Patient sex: M
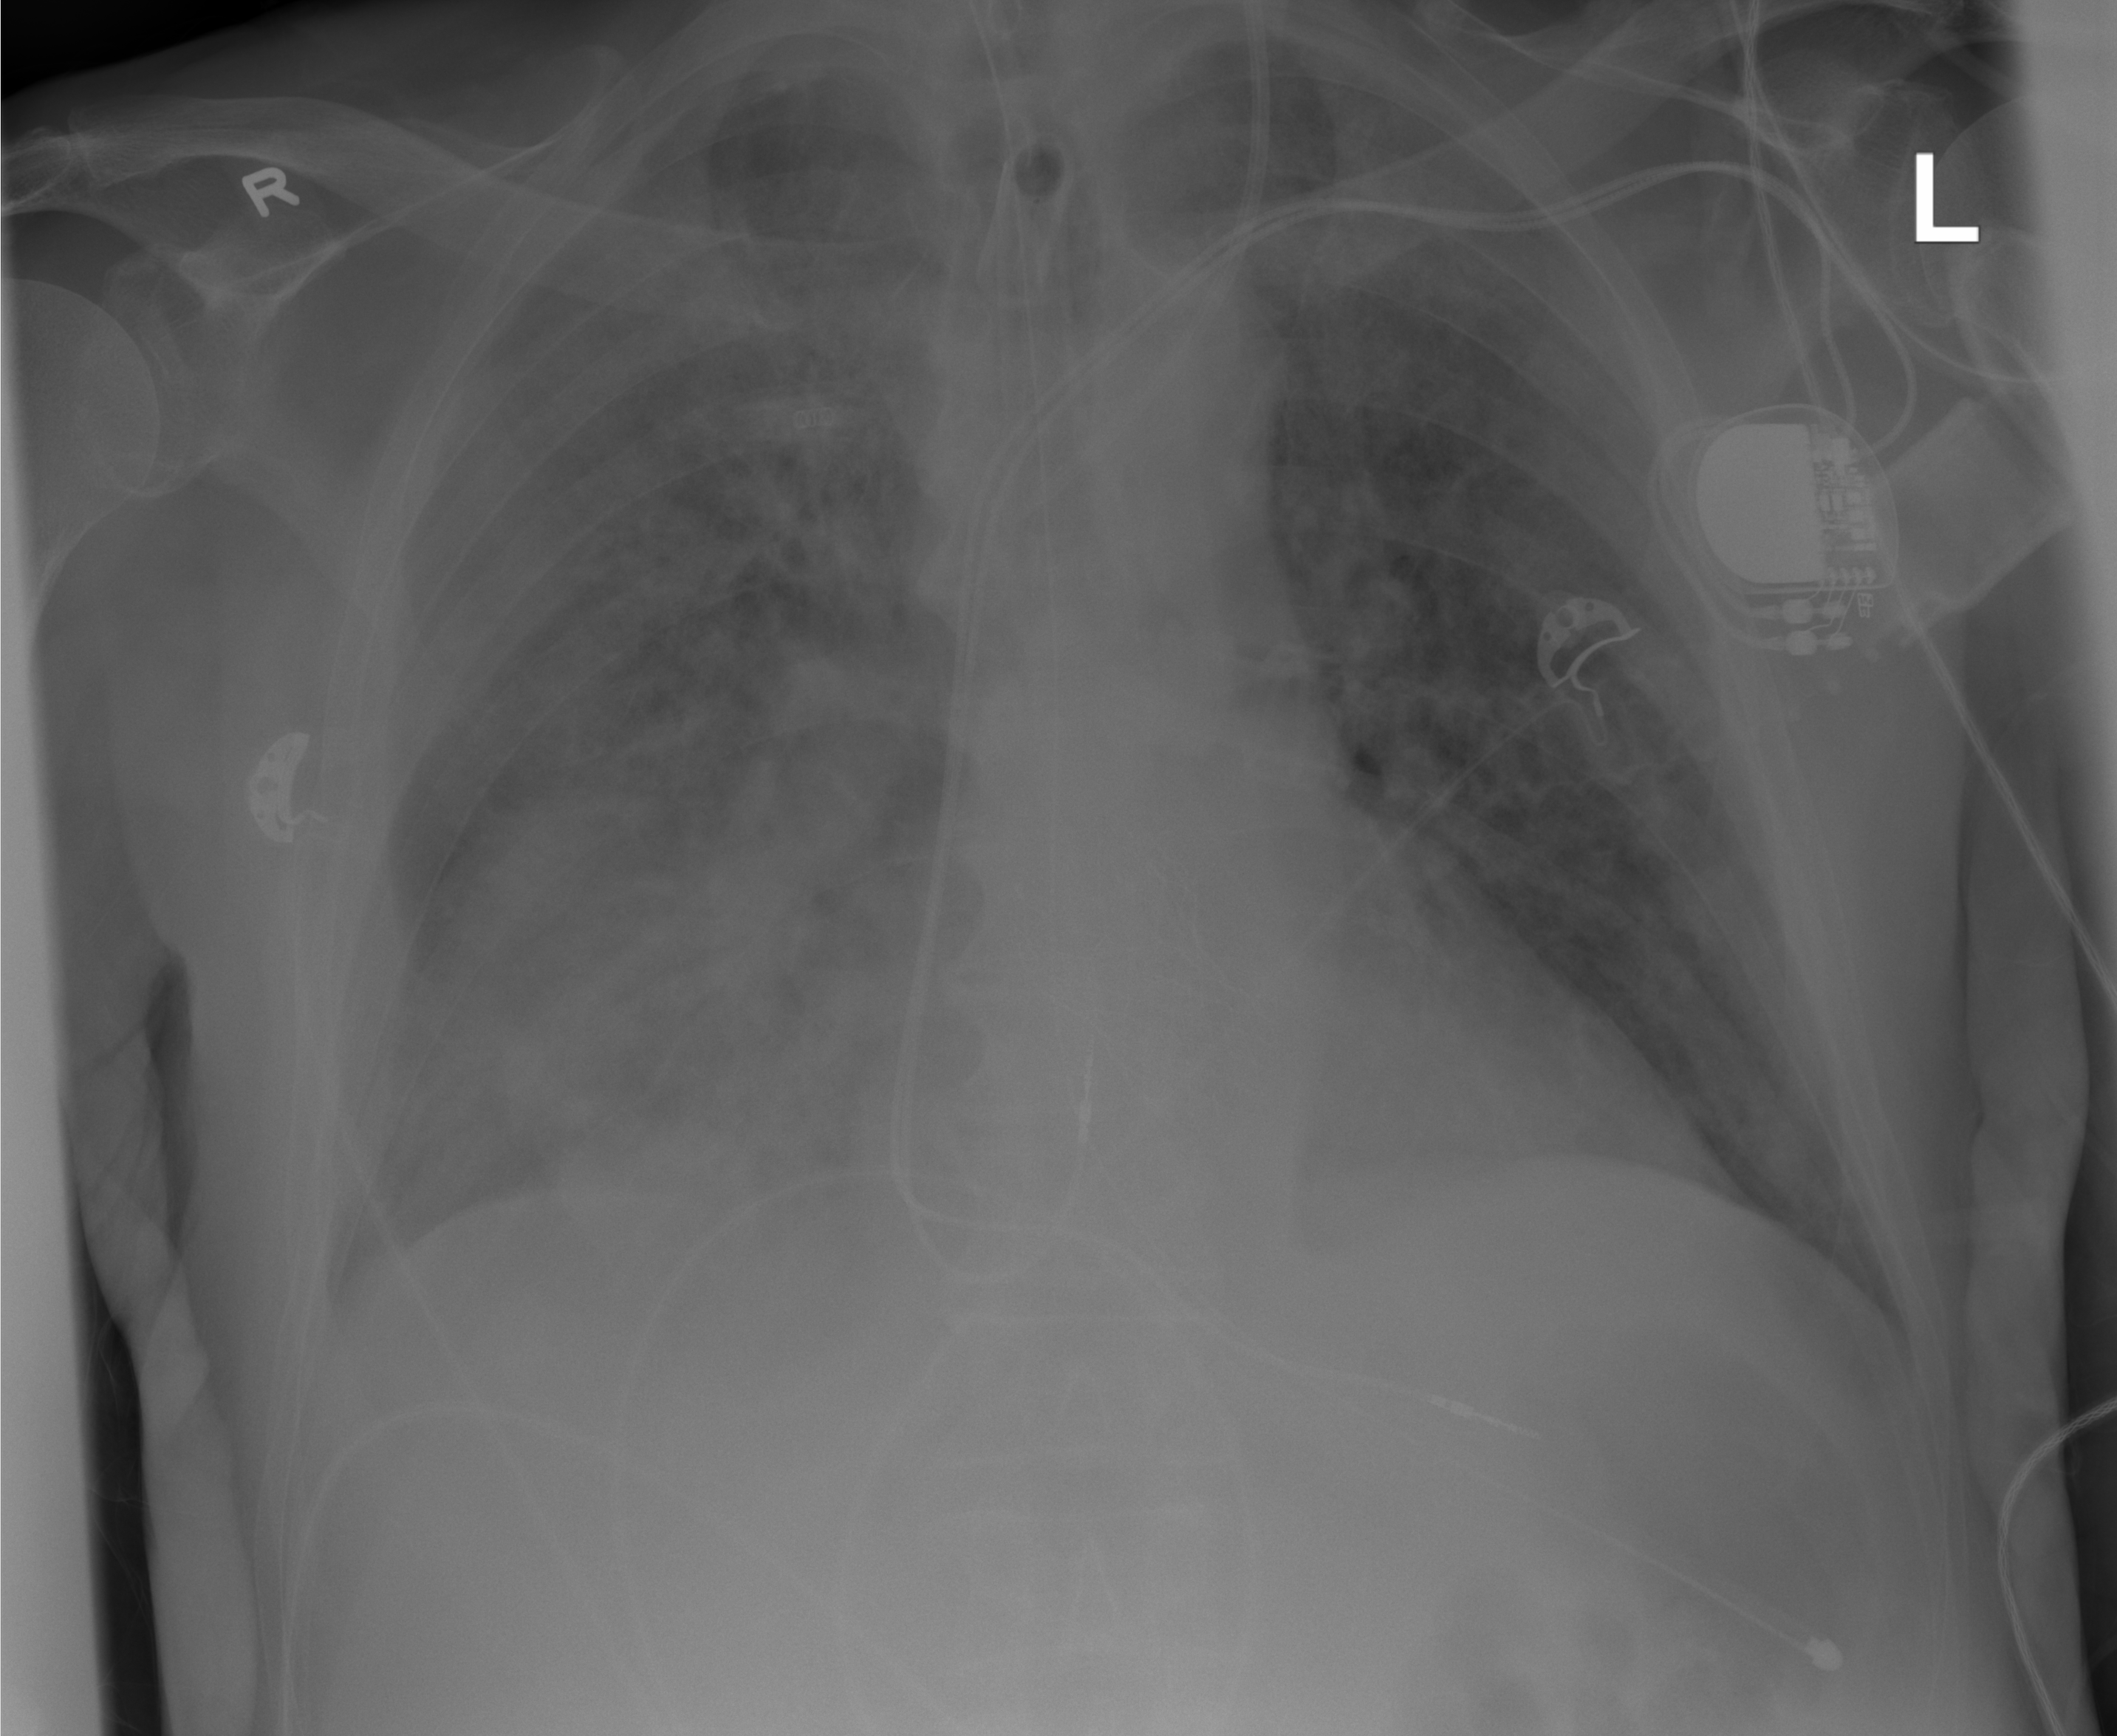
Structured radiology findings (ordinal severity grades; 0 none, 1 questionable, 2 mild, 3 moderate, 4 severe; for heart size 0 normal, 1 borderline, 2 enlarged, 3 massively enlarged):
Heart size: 2
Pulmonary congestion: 3
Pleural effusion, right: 2
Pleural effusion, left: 0
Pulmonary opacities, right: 4
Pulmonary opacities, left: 3
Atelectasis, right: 2
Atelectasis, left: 0